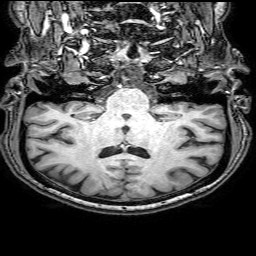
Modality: T1w
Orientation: sagittal
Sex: male
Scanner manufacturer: philips
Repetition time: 0.008265 s
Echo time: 0.00379 s